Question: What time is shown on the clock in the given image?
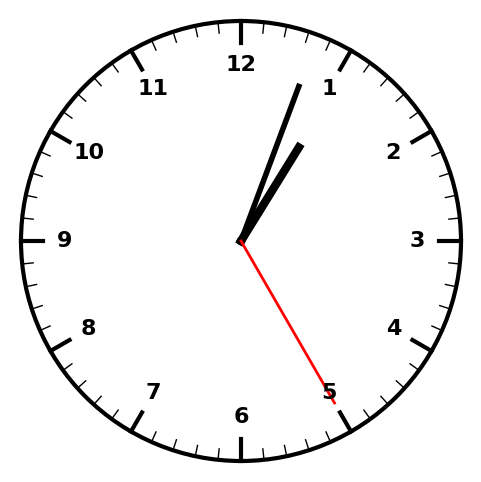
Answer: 01:03:25